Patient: sex M, age 52
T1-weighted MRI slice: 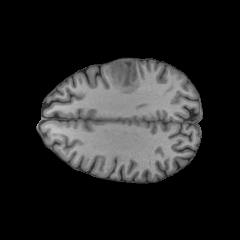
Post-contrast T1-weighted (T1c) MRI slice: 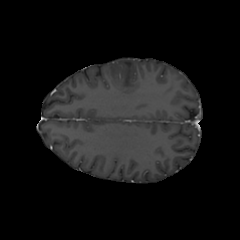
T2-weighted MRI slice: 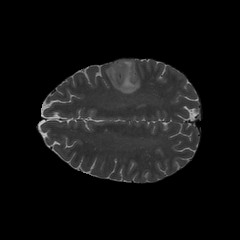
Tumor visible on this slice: yes
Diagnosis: Astrocytoma, IDH-wildtype
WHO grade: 3